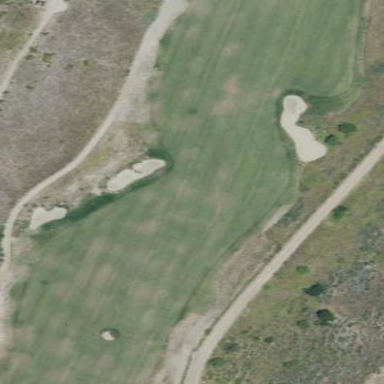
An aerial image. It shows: Rough grassy area used for golf.